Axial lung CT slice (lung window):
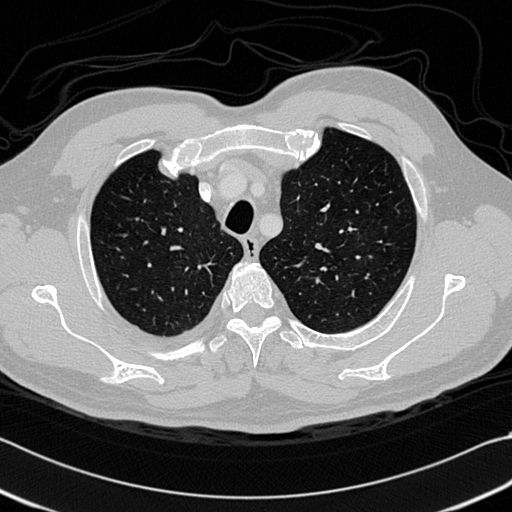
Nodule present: no